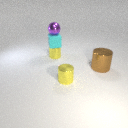
small yellow metal cylinder below small cyan rubber cube